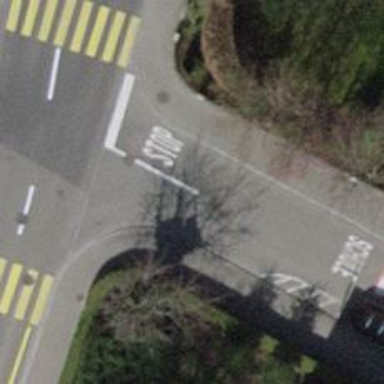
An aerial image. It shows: Unmarked crossing on the road.